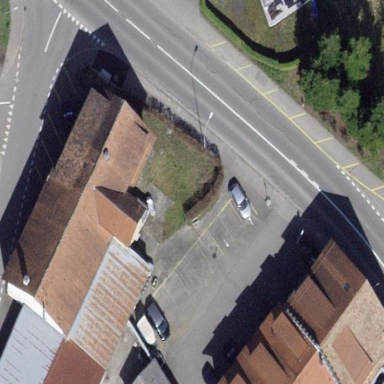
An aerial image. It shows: Parking area with asphalt surface.